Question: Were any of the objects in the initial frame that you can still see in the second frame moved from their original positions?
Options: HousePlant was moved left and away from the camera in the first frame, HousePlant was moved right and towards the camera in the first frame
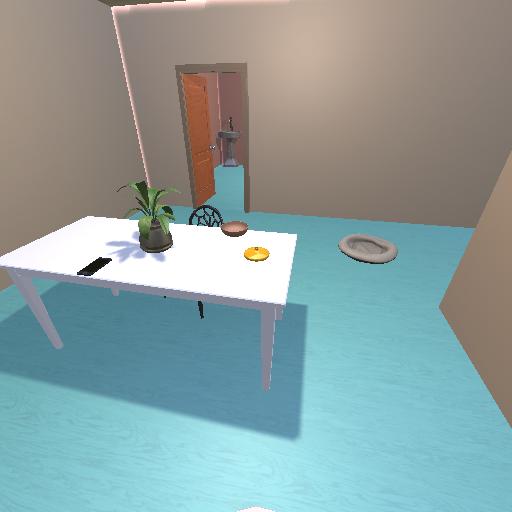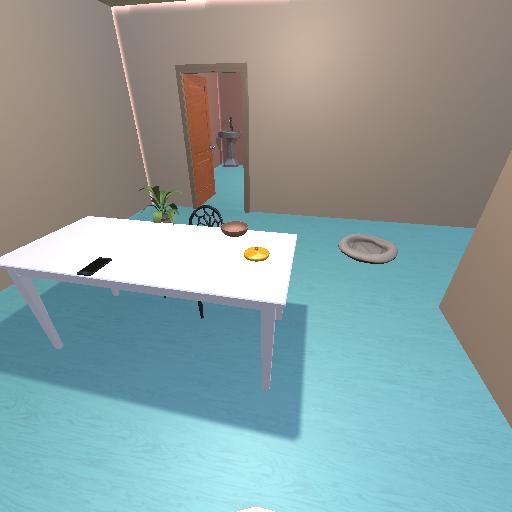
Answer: HousePlant was moved left and away from the camera in the first frame